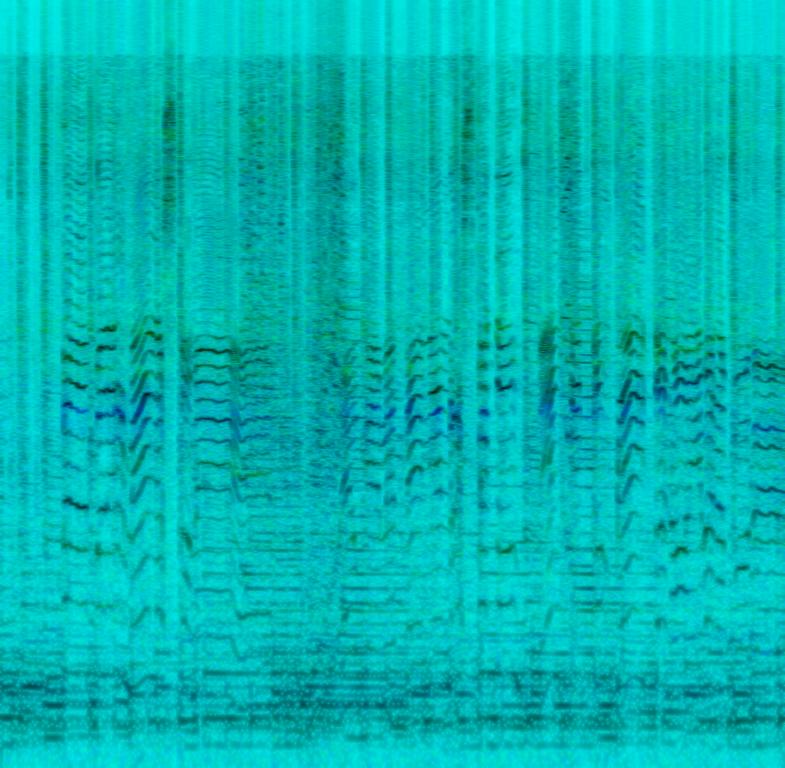
A male singer sings this Latin dance melody. The tempo is fast with a harpist playing fast passages with an acoustic guitar strumming rhythm. The song is emotional and energetic. The audio quality is bad with ambient Street noises and high gain.